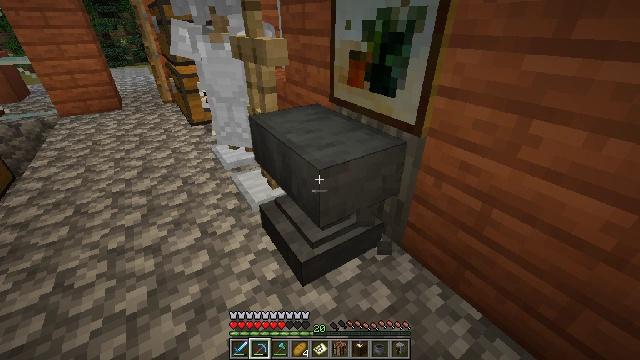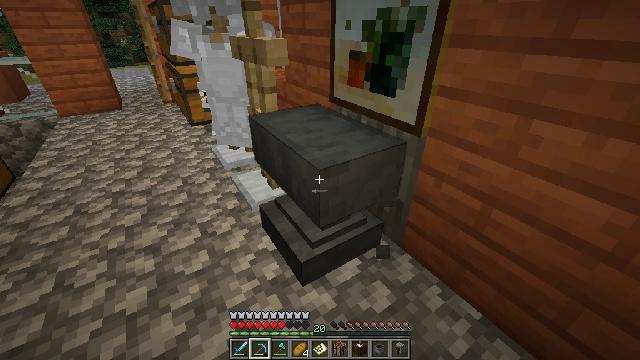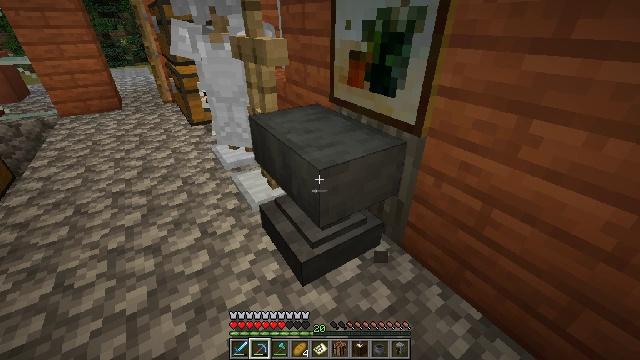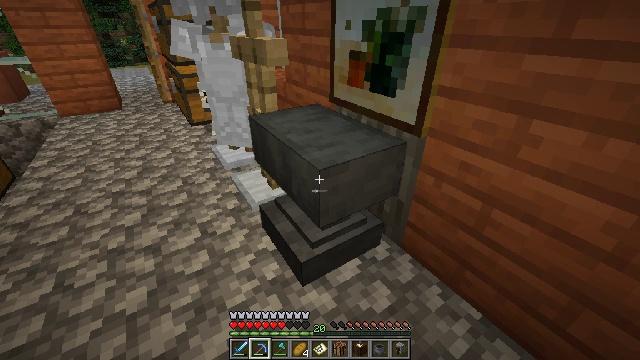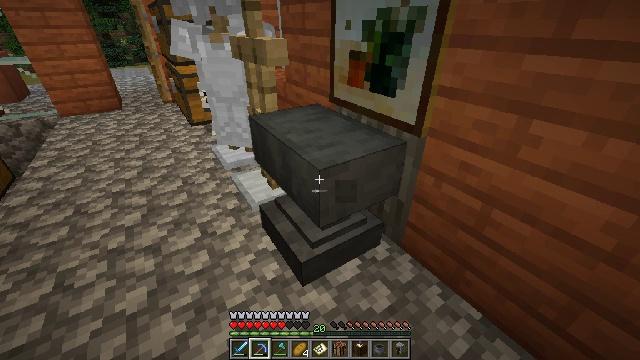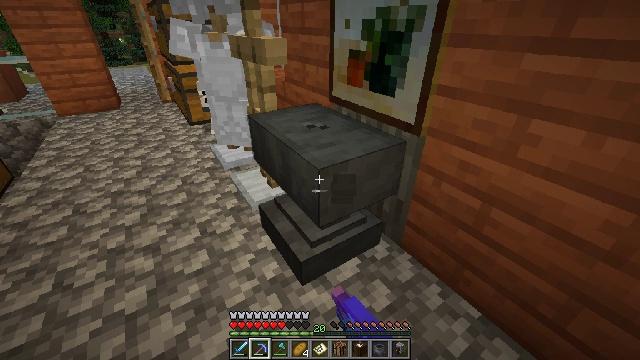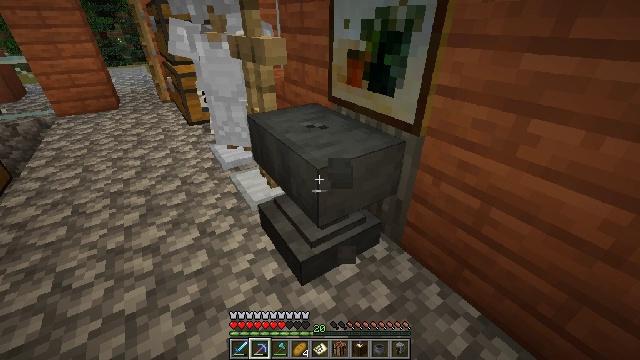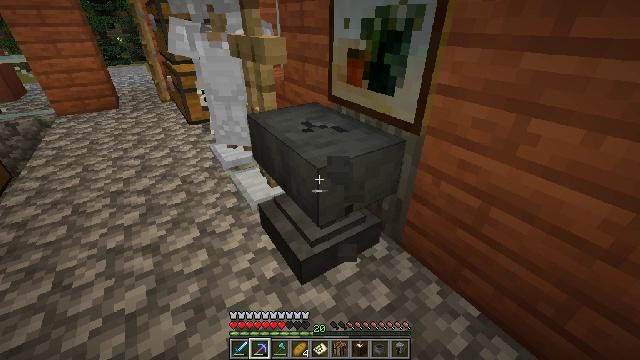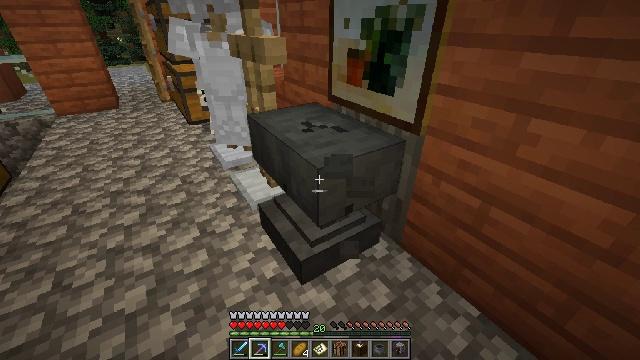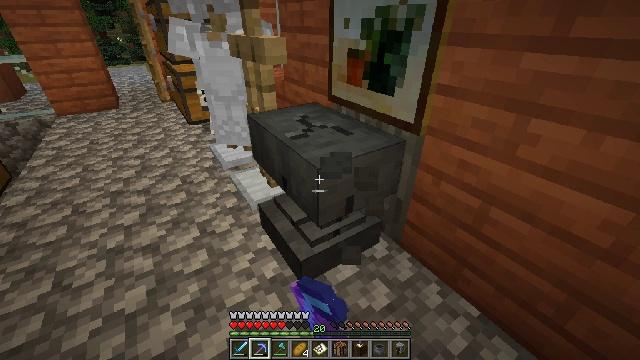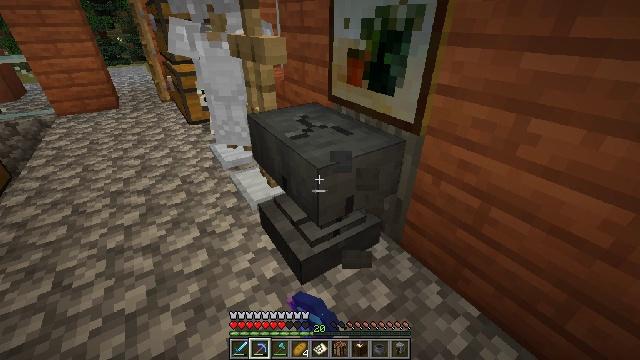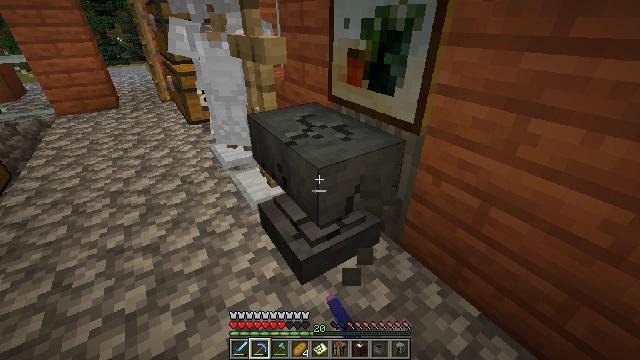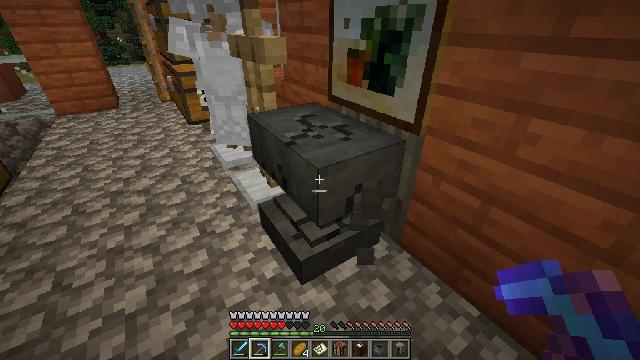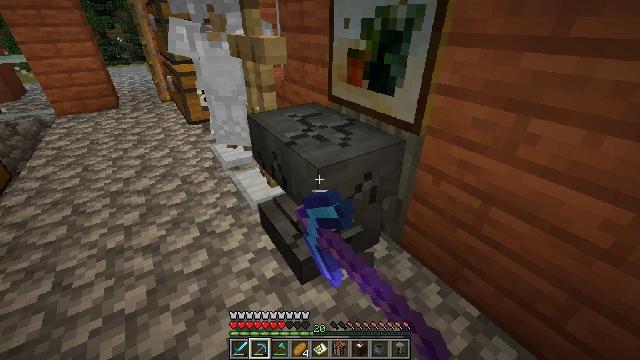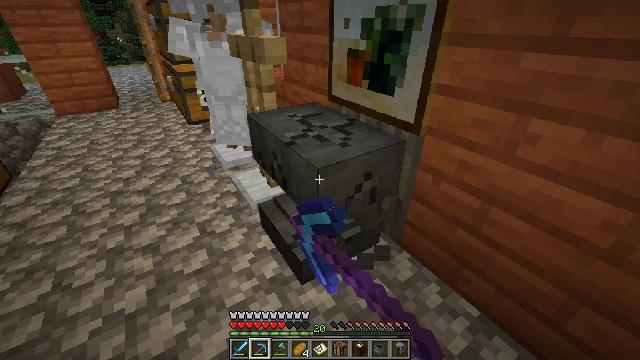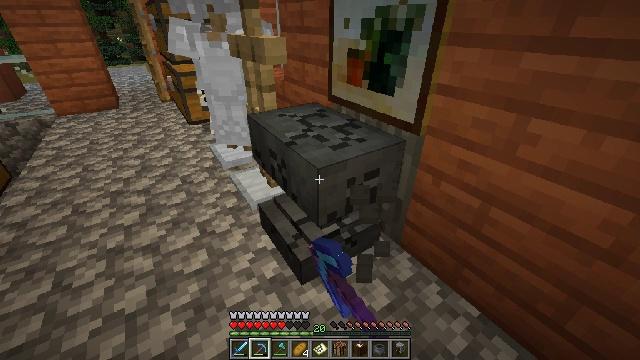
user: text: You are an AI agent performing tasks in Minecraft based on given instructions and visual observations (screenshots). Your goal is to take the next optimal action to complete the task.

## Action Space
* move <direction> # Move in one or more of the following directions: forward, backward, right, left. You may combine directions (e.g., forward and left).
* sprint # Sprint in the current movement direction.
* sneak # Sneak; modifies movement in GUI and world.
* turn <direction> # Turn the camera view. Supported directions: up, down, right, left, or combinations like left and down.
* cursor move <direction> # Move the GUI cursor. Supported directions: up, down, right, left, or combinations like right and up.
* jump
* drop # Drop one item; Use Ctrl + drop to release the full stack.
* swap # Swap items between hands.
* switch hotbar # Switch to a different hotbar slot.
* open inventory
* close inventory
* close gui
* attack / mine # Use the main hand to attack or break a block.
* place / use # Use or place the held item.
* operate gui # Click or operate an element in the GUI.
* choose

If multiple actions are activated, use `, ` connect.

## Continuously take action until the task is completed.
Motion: motion action
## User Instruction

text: Break the anvil to move it.
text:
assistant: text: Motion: no_op
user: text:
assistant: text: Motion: no_op
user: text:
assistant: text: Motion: no_op
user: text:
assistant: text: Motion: attack / mine
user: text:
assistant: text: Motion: attack / mine
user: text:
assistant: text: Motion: attack / mine
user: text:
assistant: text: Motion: attack / mine
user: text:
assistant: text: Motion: attack / mine
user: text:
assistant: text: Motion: attack / mine
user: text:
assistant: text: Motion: attack / mine
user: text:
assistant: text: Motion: attack / mine
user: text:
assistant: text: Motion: attack / mine
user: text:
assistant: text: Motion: attack / mine
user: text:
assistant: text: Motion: attack / mine
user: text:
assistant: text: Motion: attack / mine
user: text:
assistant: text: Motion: attack / mine
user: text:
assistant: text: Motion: attack / mine
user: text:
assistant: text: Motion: attack / mine
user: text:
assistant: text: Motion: no_op
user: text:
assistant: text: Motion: no_op
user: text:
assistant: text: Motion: no_op
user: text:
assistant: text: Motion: no_op
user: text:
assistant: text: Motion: no_op
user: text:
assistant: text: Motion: no_op
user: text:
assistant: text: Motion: no_op
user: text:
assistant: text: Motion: attack / mine
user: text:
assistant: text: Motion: attack / mine
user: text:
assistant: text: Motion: attack / mine
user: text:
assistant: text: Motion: attack / mine
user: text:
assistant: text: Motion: attack / mine